Interaction volume radius: 5 \u00c5
Interaction volume height: 15 \u00c5
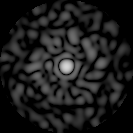
Disorder parameter: 0.9002